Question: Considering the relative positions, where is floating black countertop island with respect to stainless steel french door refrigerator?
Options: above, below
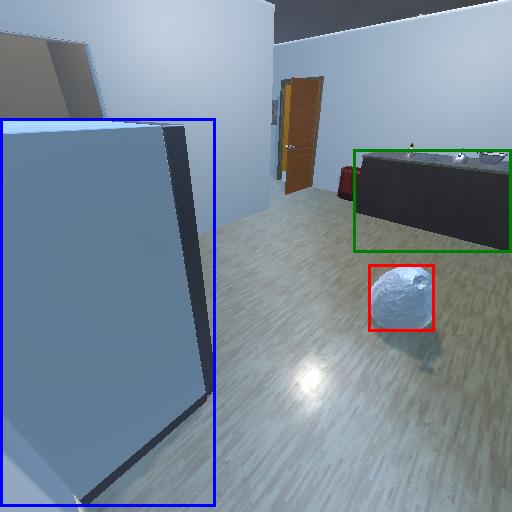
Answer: above